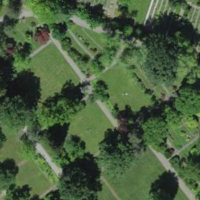
EUNIS habitat code: 53
Species observed at this site:
Certhia brachydactyla
Corvus corone
Parus major
Prunus padus
Erithacus rubecula
Passer domesticus
Columba palumbus
Sylvia atricapilla
Turdus merula